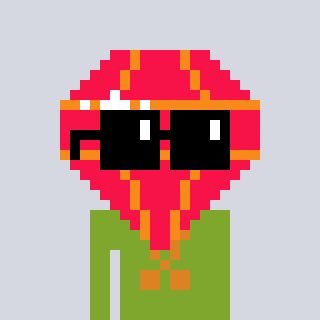
a pixel art character with square black sunglasses, a red diamond-shaped head and a slimegreen-colored body on a cool background